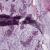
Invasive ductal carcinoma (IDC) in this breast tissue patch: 1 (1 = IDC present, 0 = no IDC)